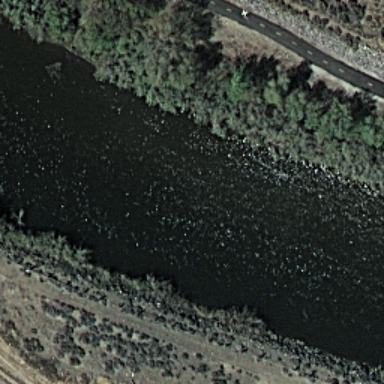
It is a river with black water and a road on one bank of the river .